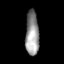
Tissue: lung
Cell type: Endothelial cells
Senescence score: 0.6457
Nuclear area (px): 594
Mean DAPI intensity: 146.249